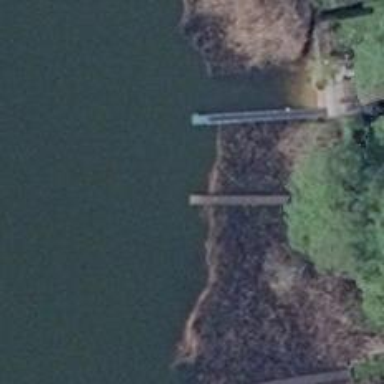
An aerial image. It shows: Man-made pier.